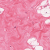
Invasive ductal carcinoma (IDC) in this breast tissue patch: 0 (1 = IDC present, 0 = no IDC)